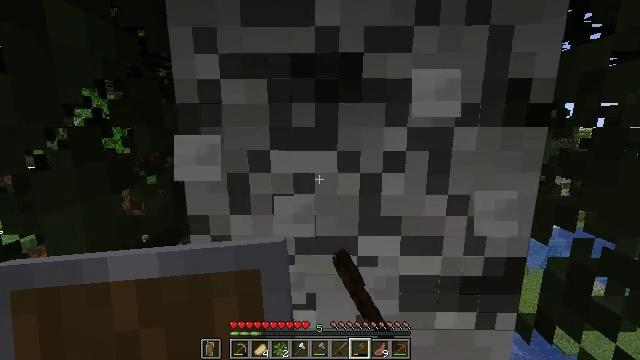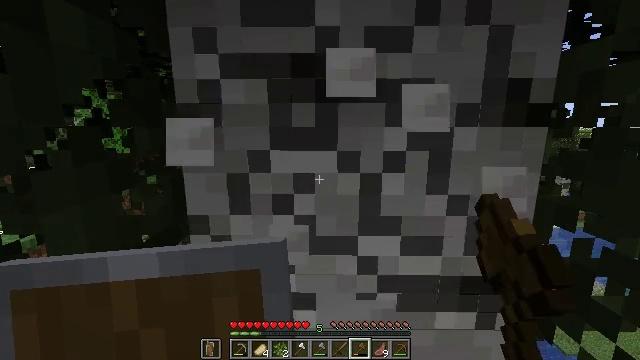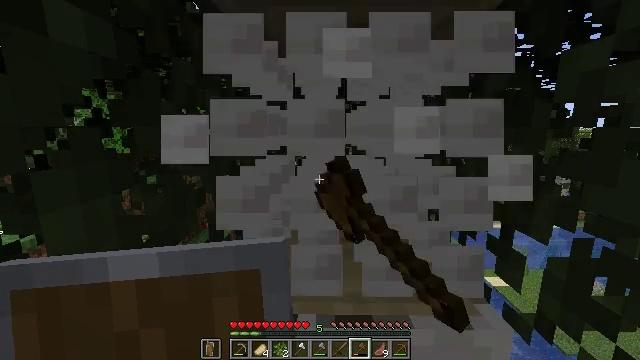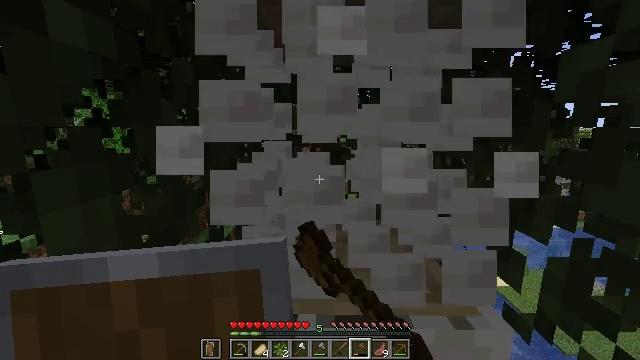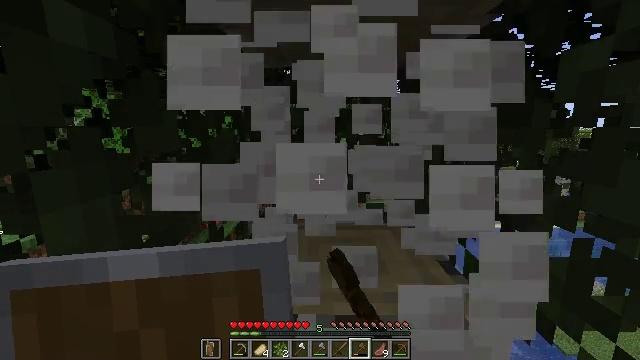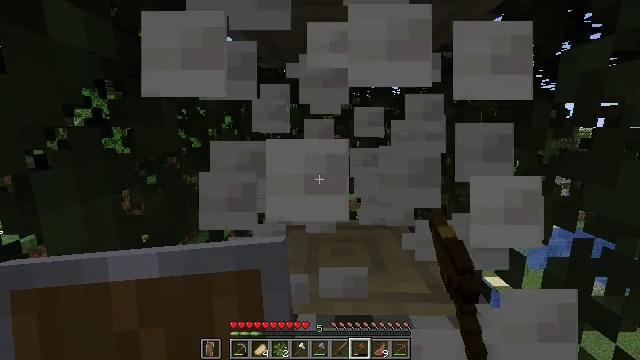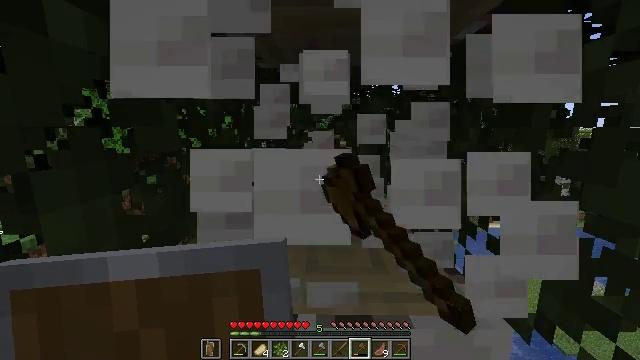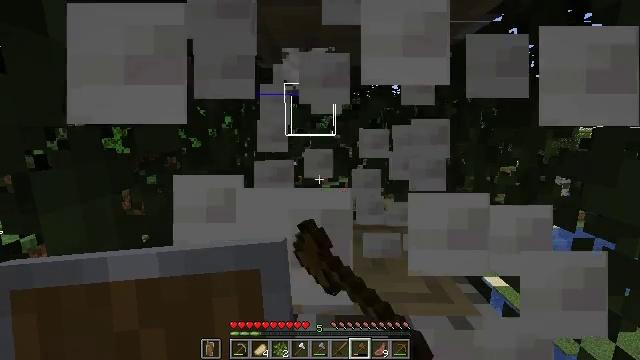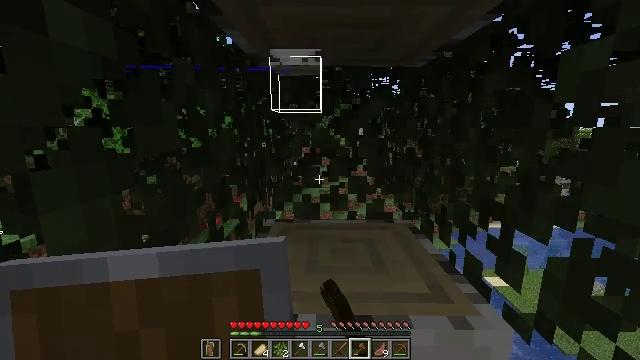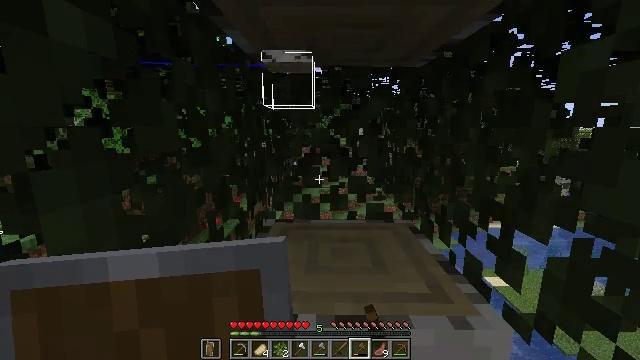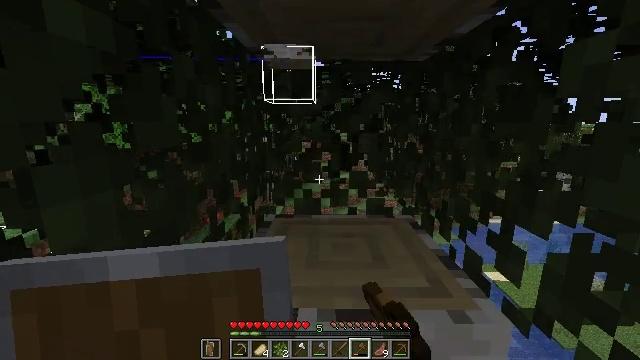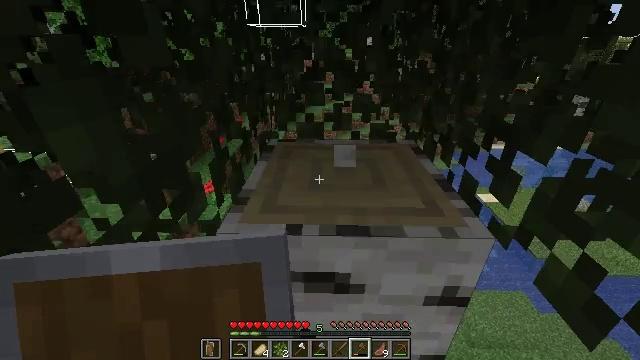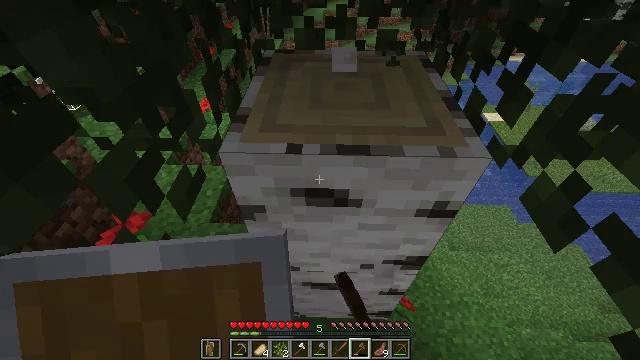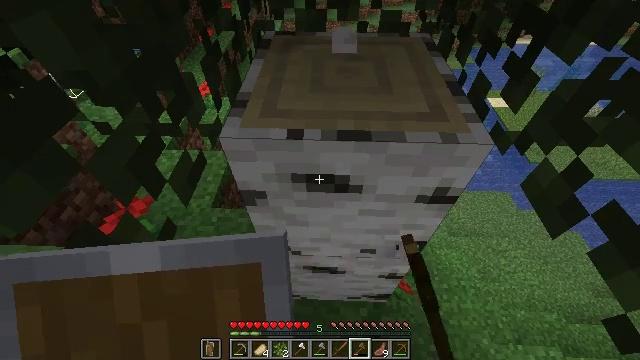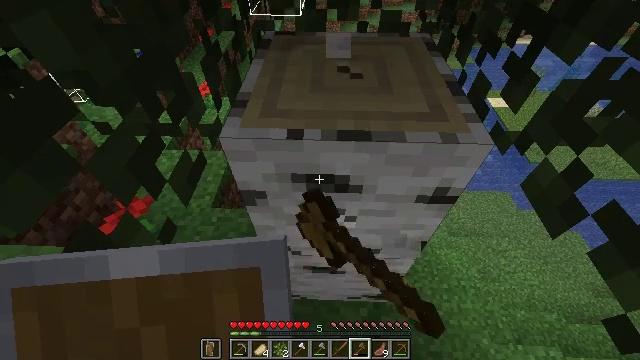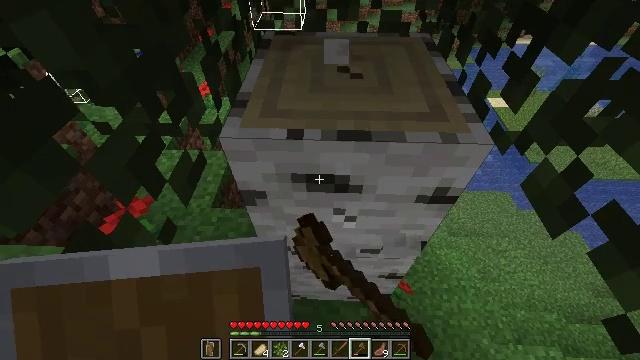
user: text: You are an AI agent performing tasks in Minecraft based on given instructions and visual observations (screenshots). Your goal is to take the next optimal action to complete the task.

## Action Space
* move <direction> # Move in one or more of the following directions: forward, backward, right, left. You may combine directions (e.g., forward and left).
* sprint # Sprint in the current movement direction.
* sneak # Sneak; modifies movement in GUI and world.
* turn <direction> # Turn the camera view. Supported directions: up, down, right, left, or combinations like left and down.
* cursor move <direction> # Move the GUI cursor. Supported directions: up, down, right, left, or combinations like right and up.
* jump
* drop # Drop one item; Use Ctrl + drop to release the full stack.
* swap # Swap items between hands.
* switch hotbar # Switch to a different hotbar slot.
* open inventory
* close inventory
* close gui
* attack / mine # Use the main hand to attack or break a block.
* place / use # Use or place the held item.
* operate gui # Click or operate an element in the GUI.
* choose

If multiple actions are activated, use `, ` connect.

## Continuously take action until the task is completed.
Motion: motion action
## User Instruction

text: Chop down the birch log.
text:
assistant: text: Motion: attack / mine
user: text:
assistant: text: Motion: attack / mine
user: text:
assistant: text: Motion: attack / mine
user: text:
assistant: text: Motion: attack / mine
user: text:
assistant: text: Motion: attack / mine
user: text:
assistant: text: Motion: attack / mine
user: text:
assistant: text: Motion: attack / mine
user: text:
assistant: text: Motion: attack / mine
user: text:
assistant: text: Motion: attack / mine
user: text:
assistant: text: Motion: turn down, attack / mine
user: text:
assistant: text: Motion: turn down, attack / mine
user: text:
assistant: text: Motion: turn down, attack / mine
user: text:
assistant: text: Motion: turn down, attack / mine
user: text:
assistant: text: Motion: attack / mine
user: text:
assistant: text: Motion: attack / mine
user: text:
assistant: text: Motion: attack / mine
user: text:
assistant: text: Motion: attack / mine
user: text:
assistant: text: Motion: attack / mine
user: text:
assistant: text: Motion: attack / mine
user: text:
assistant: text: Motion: attack / mine
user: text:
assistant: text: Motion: attack / mine
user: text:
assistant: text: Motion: attack / mine
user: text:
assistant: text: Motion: attack / mine
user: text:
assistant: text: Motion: attack / mine
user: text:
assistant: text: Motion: attack / mine
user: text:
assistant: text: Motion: attack / mine
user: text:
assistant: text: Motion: attack / mine
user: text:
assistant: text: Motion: attack / mine
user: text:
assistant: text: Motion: attack / mine
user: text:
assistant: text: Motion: attack / mine